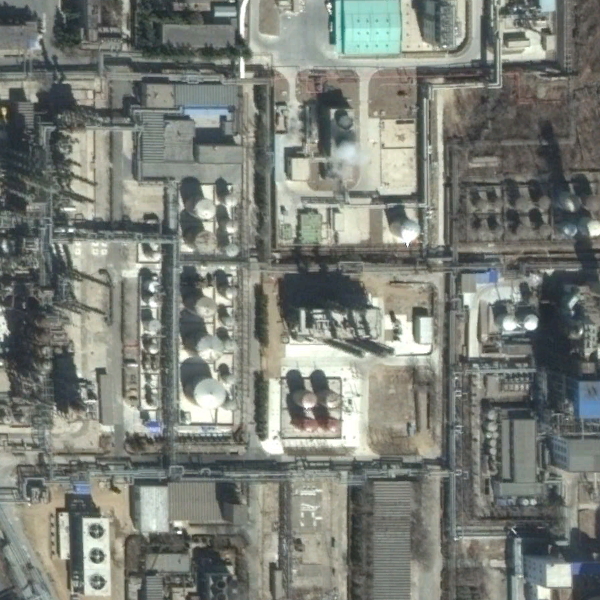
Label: StorageTanks